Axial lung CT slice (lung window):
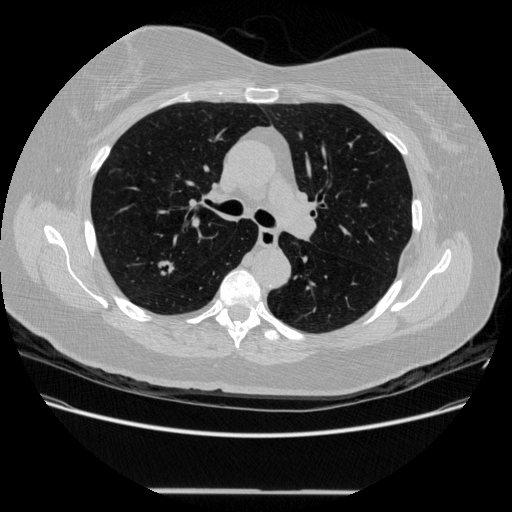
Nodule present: yes
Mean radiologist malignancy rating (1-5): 4.667